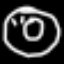
Label: donut